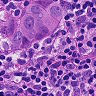
Metastatic tissue present: yes